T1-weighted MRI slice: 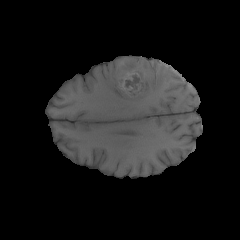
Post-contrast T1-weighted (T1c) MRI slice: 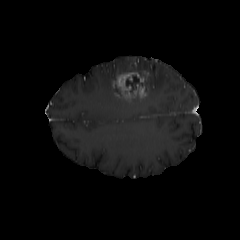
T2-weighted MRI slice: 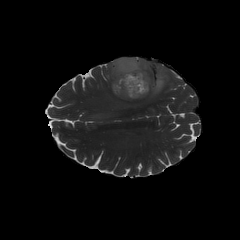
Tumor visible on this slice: yes